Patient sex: M
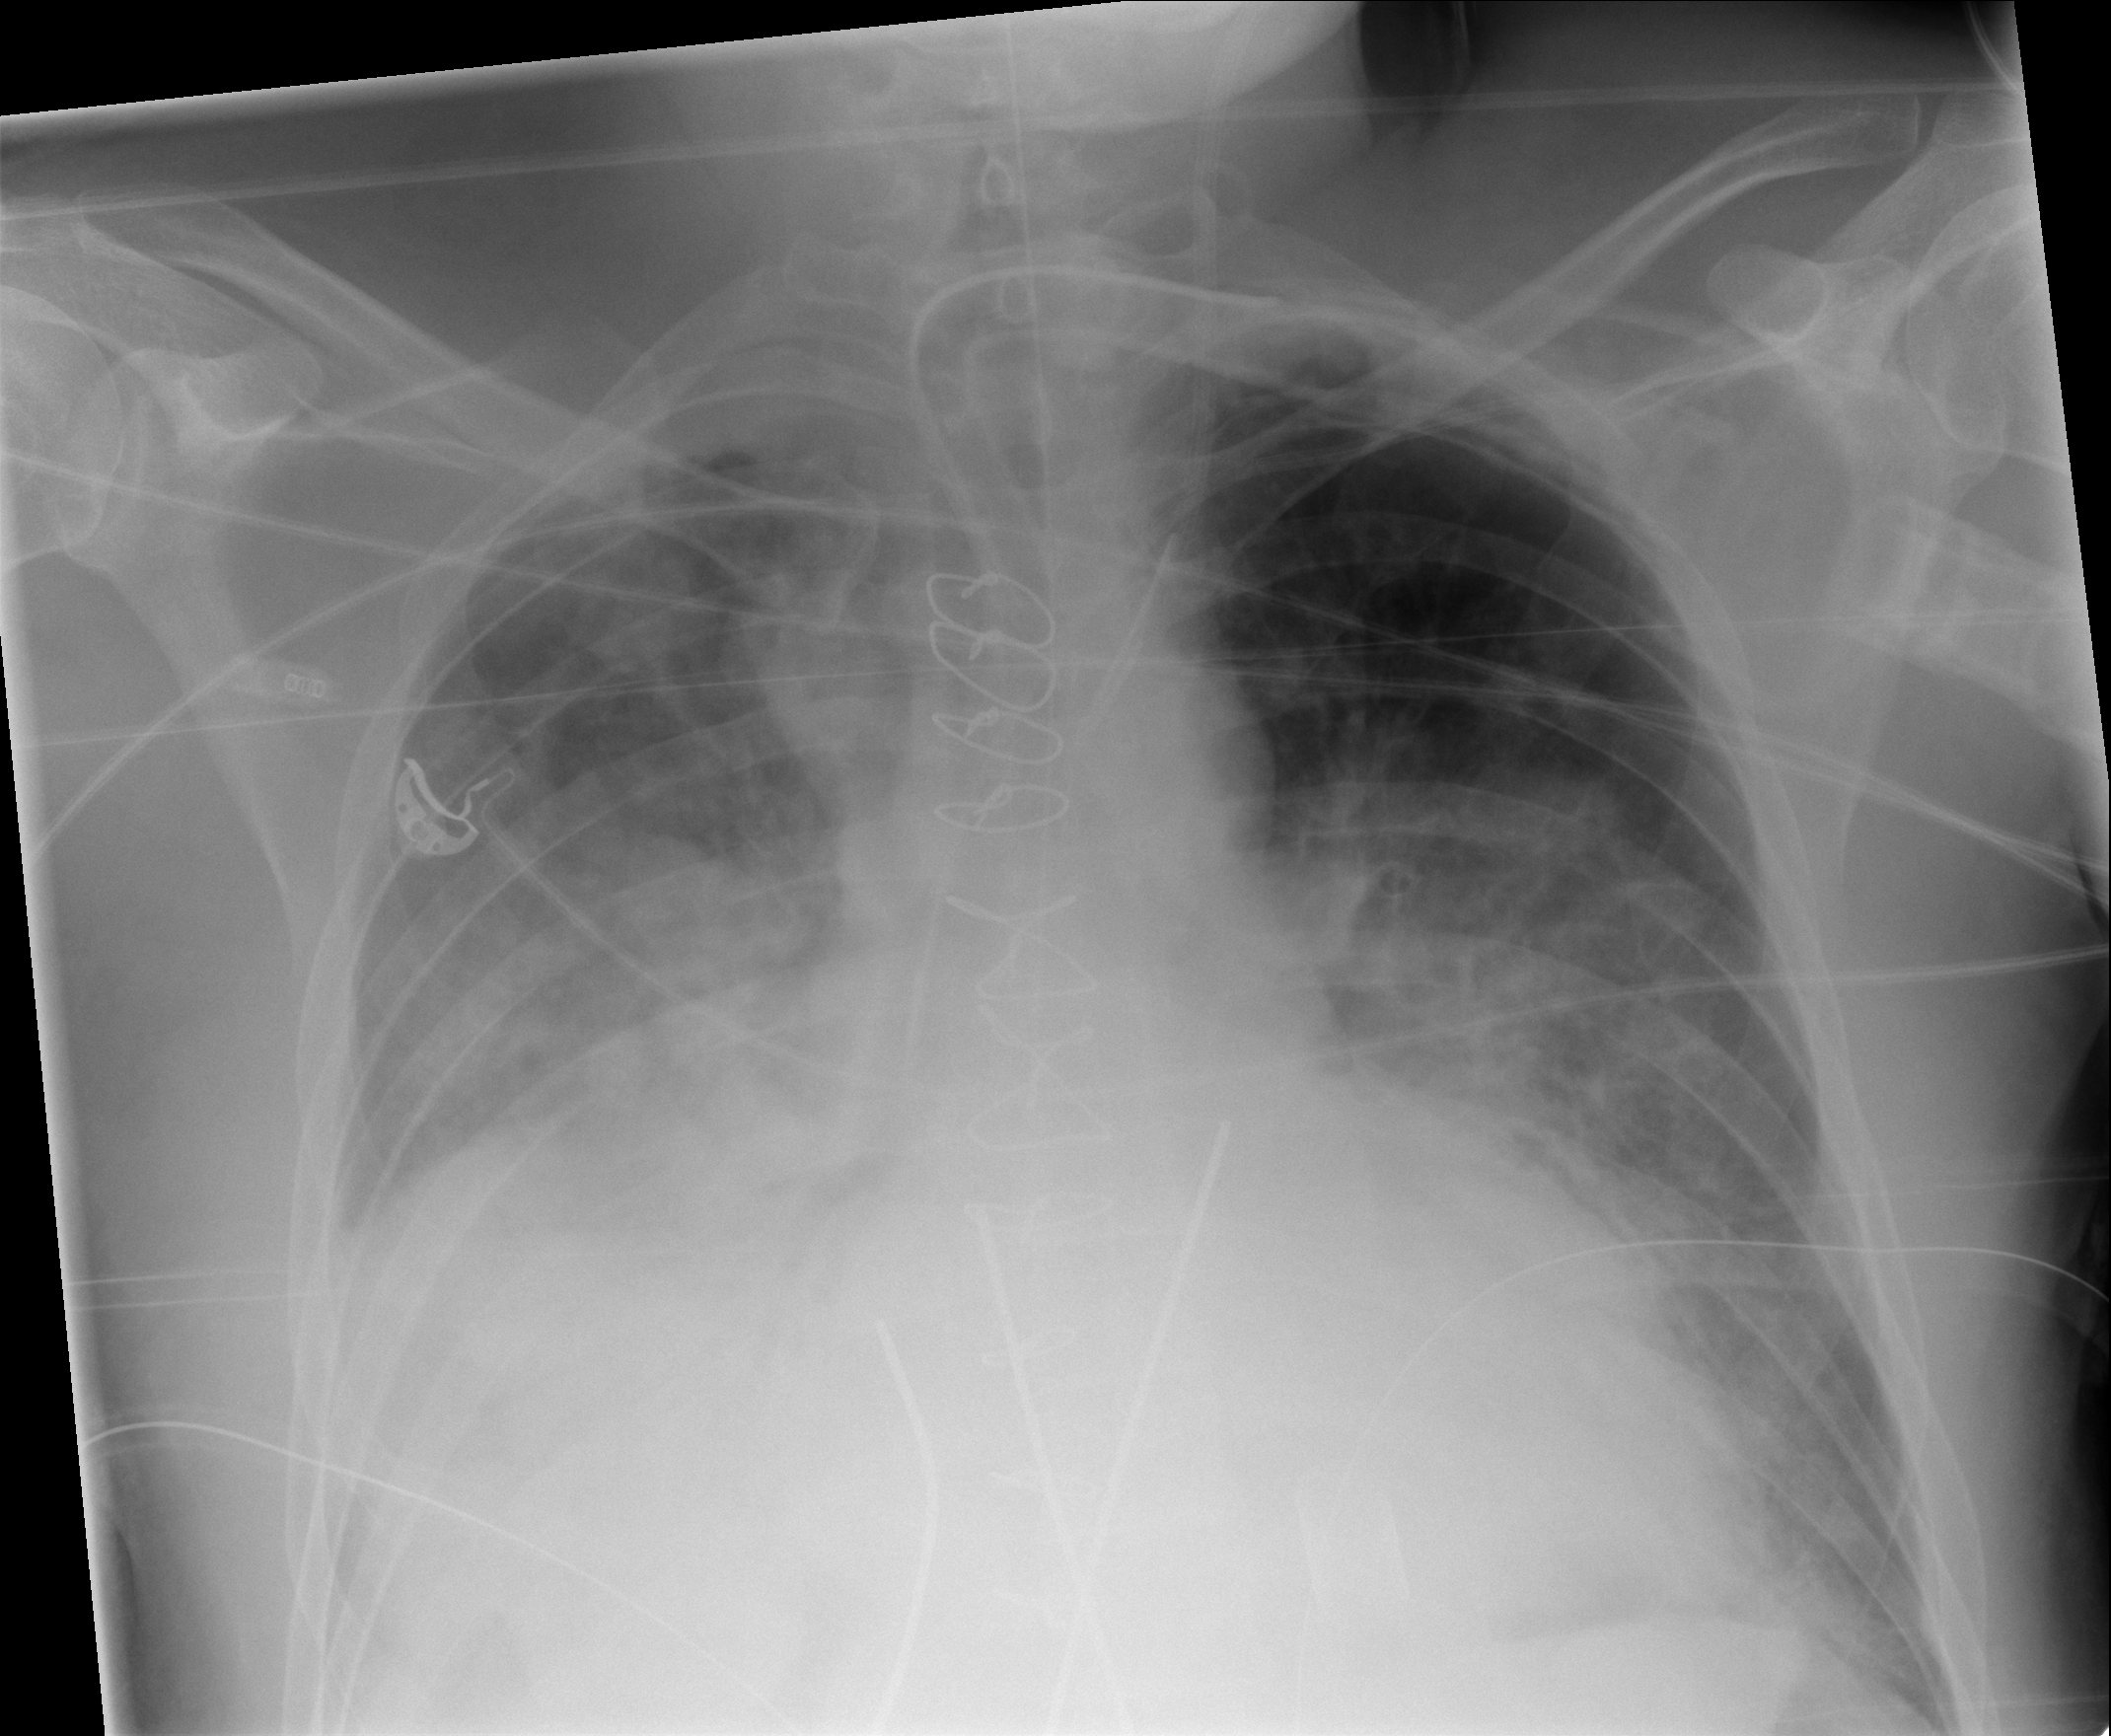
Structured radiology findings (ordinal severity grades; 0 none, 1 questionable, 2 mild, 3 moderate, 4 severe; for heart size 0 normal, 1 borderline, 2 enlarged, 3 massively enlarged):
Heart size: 2
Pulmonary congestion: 3
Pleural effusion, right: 3
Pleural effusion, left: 2
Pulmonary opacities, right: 4
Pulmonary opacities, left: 2
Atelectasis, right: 3
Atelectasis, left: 2